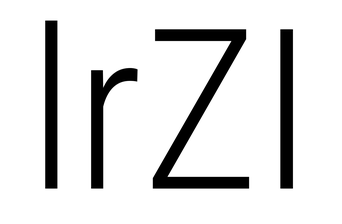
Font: Roboto_Condensed_Light